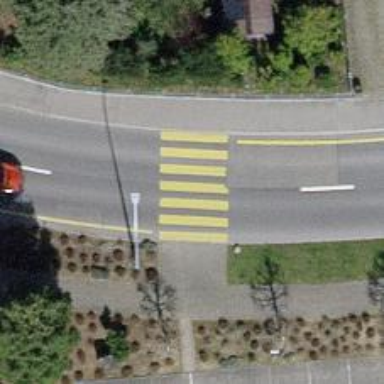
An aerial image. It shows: Zebra crossing on the road.